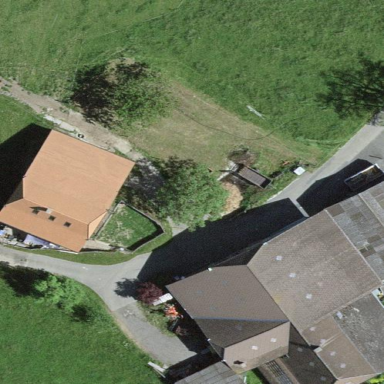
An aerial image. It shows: Farm building.